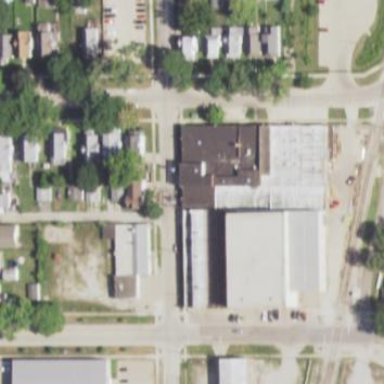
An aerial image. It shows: Industrial building.